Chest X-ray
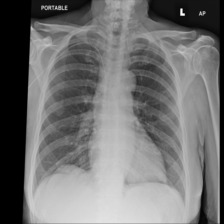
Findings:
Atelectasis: negative
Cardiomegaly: negative
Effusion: negative
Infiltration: negative
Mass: negative
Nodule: negative
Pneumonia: negative
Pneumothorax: negative
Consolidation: negative
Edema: negative
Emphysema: negative
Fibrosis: negative
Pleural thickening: negative
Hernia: negative